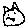
Label: cat